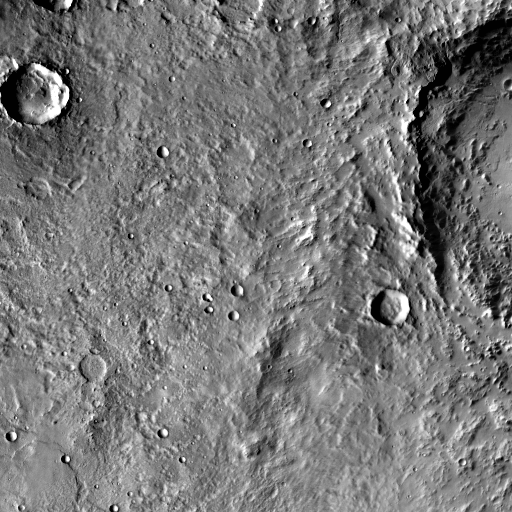
Crater classes present: Background, Other, Buried, Secondary